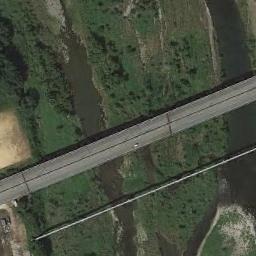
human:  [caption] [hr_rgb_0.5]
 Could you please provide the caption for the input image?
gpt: Most of the area the bridge crosses is forest .

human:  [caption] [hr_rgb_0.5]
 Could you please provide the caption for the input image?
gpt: There is a bridge over the swampy land .

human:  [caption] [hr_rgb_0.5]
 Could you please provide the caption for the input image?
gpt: A bridge built on a dark green river while dense green plants on the channel bar and point bar of the river .

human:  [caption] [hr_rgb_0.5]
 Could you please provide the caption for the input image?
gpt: A bridge connects the land on both sides of the deep green river  There are several green islands in the river .

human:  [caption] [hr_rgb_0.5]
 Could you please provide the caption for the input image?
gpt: The grass is under the bridge .